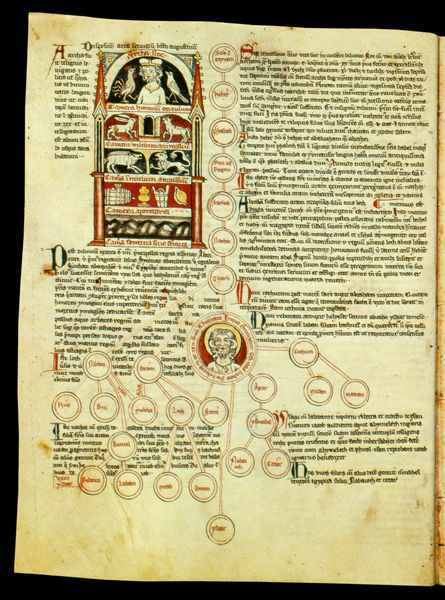
Titel: Speculum humanae salvationis; Codex Cremifanensis 243
Institution: Kremsmünster, Stiftsbibliothek
Schlagwörter: falke, mann, wolf, bunt, fenster, hund, rot, tiere, alt, bart, vögel, gold, person, hase, schrift, bilder, weib, schwein, buch, seite, text, kreise, darstellung, tinte, buchseite, pergament, heiligenschein, fuchs, christus, mittelalter, löwe, hahn, drache, handschrift, latein, initial, mandorla, papyrus, buchmalerei, cristus, stammbaum, diagramm, zweispaltig, nvogle, stammtafeln